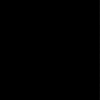
Label: dusty